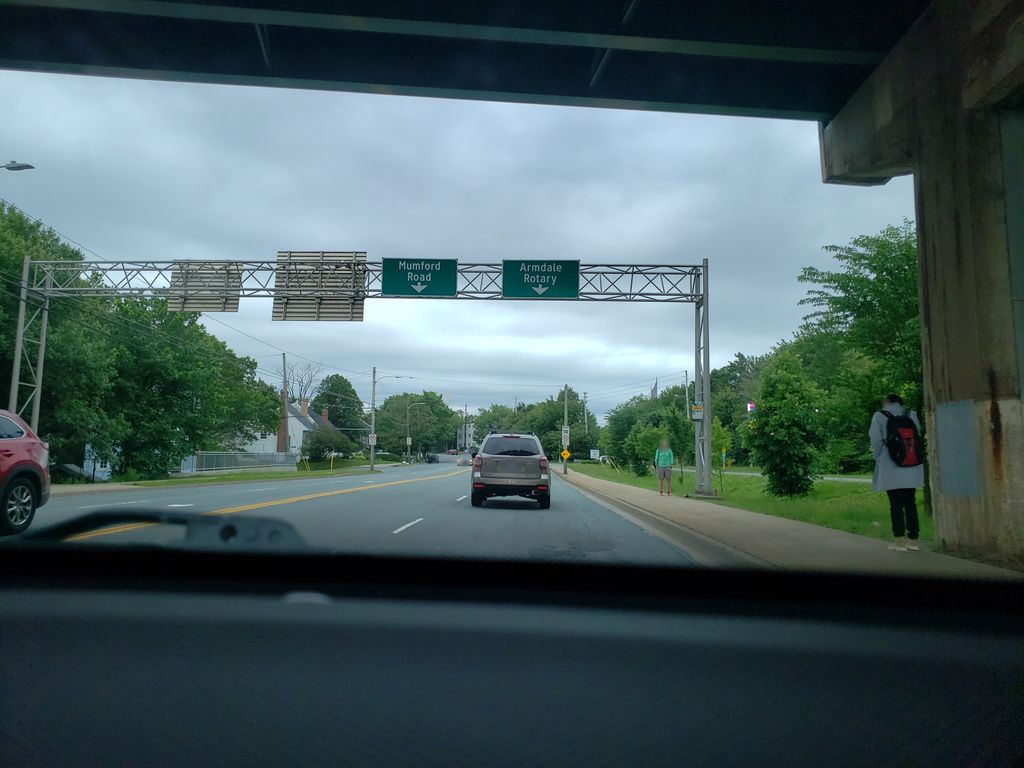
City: halifax